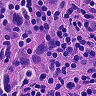
Metastatic tissue present: yes